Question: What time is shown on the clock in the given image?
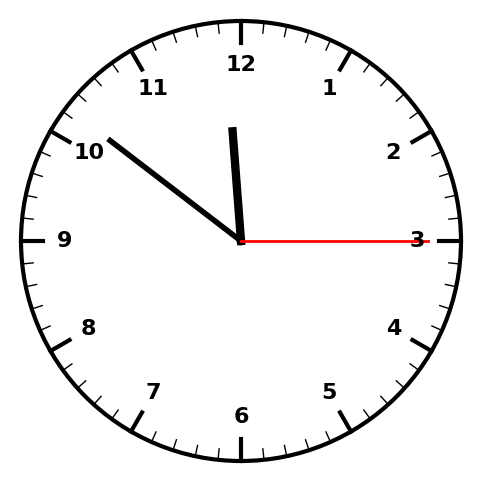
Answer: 11:51:15